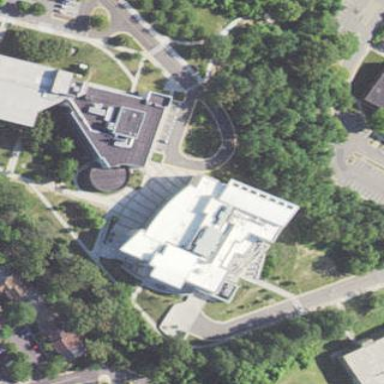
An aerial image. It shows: College building.